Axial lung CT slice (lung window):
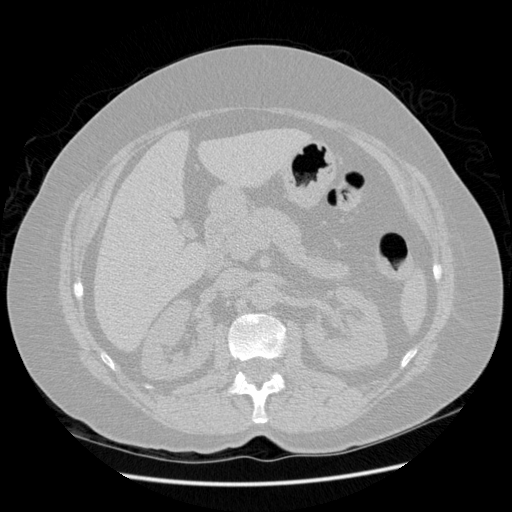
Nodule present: no